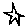
Label: star